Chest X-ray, PA view. Patient: 39 years old, sex M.
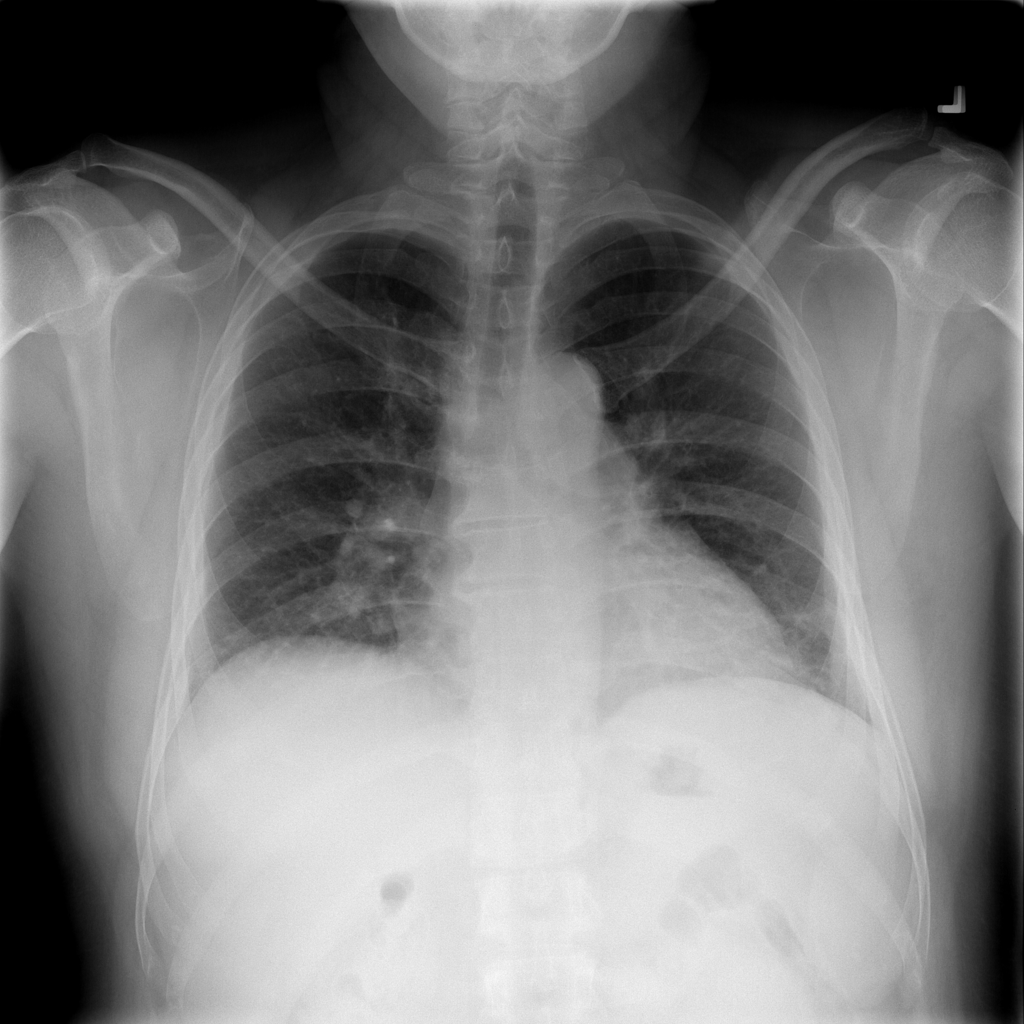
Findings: Pleural_Thickening